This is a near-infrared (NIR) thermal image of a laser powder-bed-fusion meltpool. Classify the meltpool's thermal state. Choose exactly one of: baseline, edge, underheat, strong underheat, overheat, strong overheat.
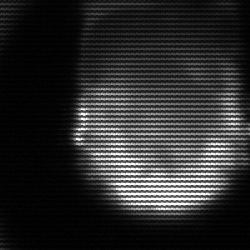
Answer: edge